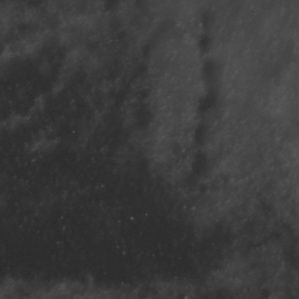
Label: non_frost